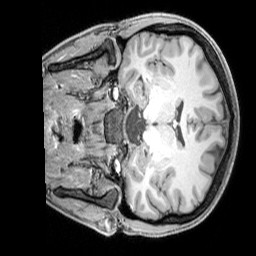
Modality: T1w
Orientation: coronal
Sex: female
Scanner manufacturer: siemens
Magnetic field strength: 3 T
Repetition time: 2.3 s
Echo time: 0.00226 s